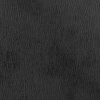
Atmospheric dust classification: not_dusty